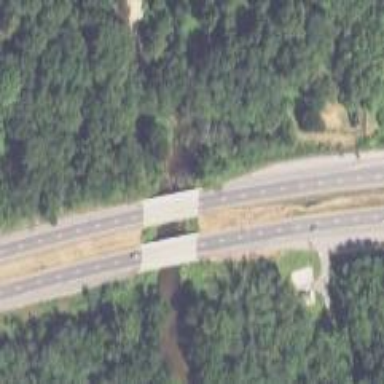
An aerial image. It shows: Trunk road bridge.